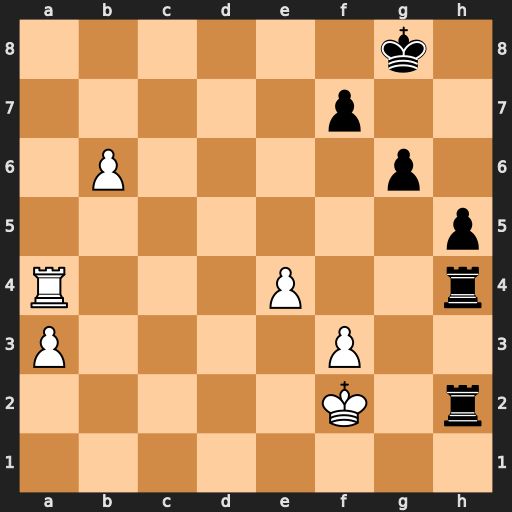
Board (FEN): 6k1/5p2/1P4p1/7p/R3P2r/P4P2/5K1r/8
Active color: w
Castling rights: -
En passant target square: -
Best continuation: Ke3 Rc2 b7